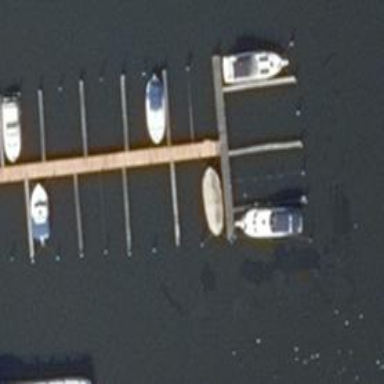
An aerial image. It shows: Man-made pier.